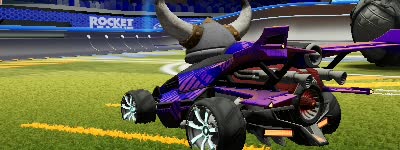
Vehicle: aftershock